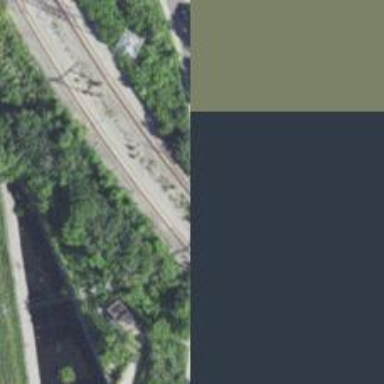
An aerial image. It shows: Electrified rail viaduct bridge.